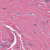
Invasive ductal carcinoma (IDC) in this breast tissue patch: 1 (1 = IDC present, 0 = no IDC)